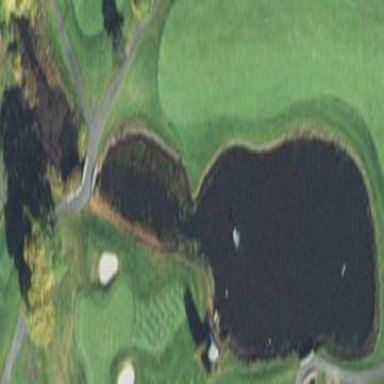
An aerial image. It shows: Picturesque scene of golf course with lateral water hazard.